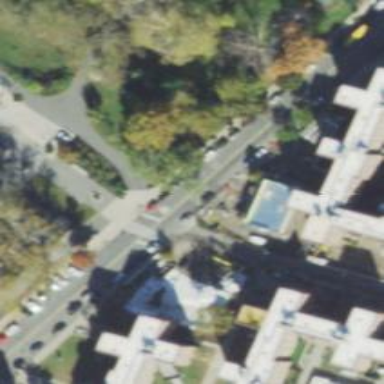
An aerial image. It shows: Residential road with separate asphalt sidewalk.